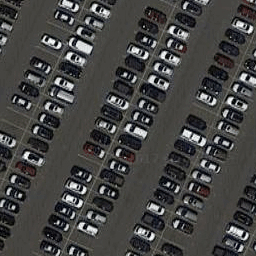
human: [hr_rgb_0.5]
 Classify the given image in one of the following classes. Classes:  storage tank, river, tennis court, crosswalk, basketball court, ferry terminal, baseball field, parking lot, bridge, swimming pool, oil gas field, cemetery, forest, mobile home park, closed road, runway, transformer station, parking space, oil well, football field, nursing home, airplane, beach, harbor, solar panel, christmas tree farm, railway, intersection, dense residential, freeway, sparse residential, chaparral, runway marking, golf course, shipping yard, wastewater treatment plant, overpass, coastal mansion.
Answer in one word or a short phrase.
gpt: parking lot